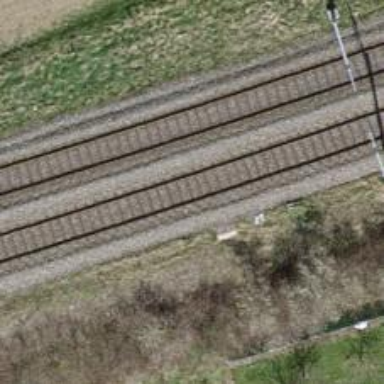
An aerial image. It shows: Single-track electrified railway with contact line.